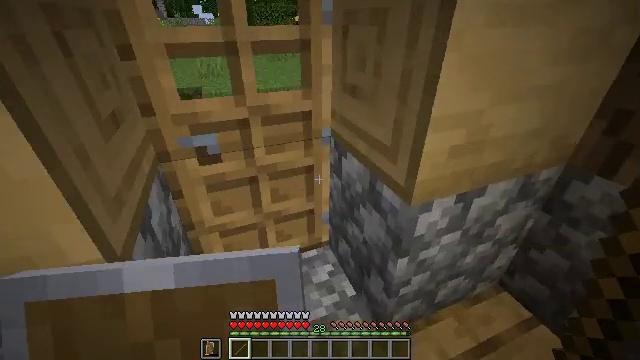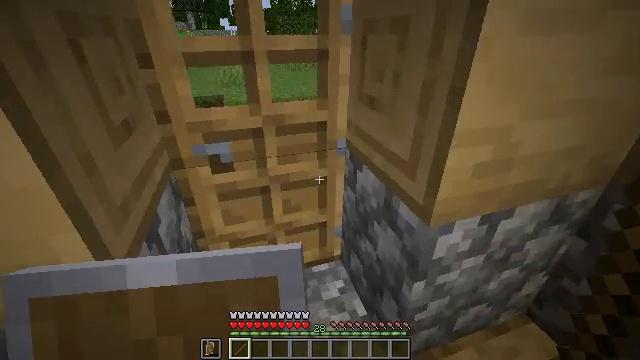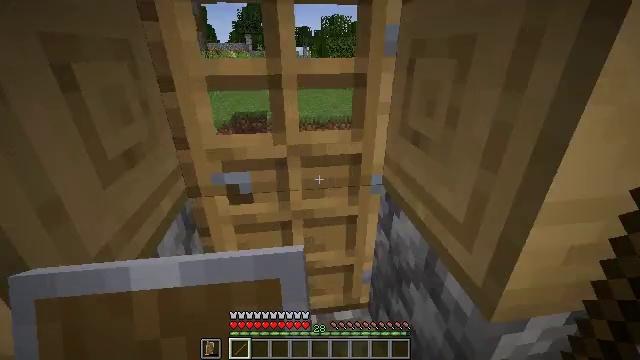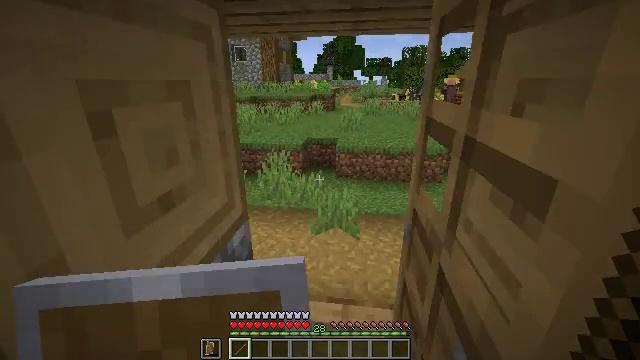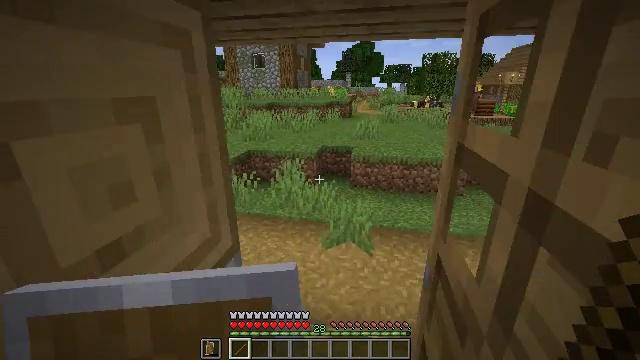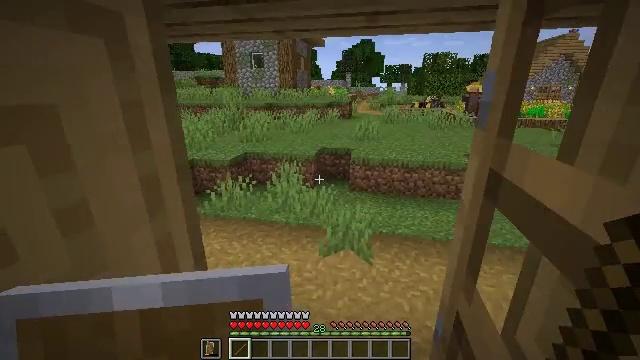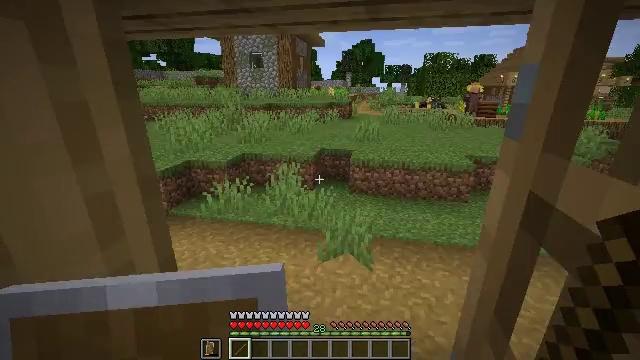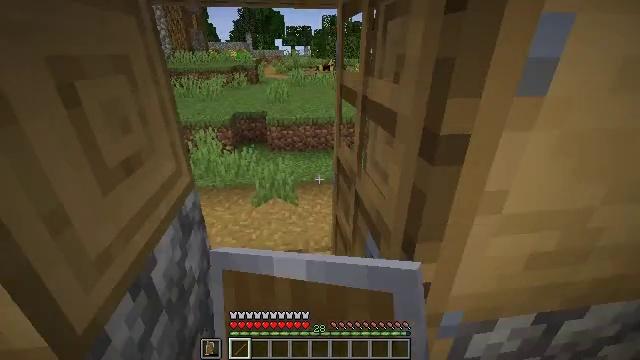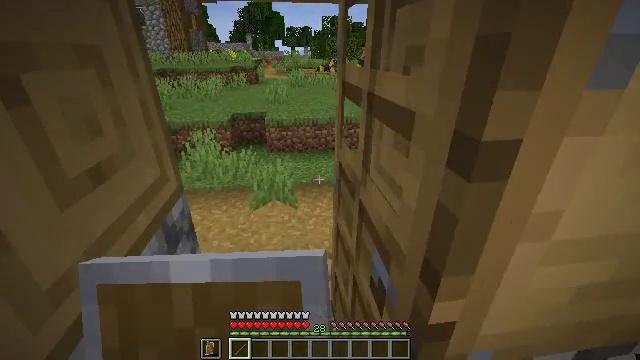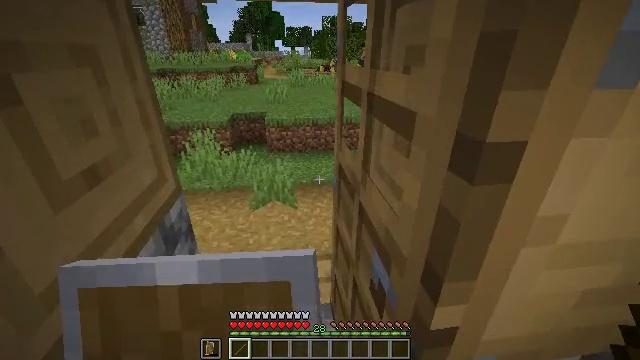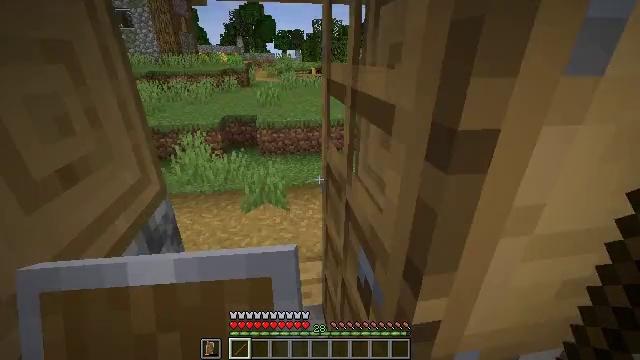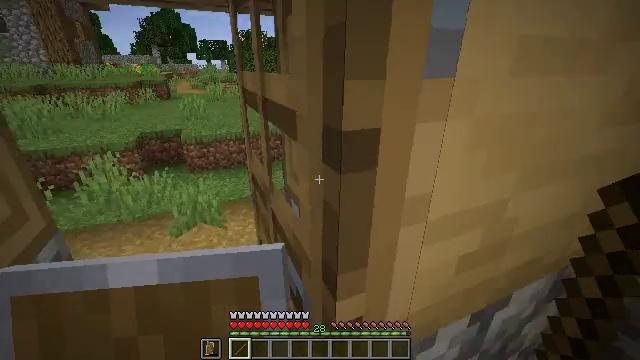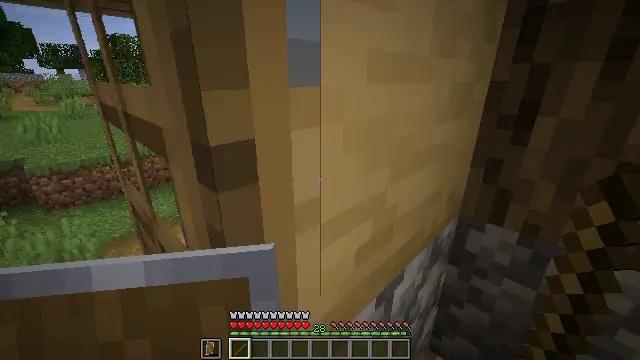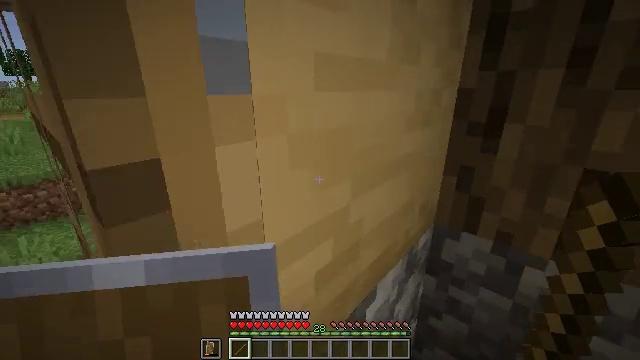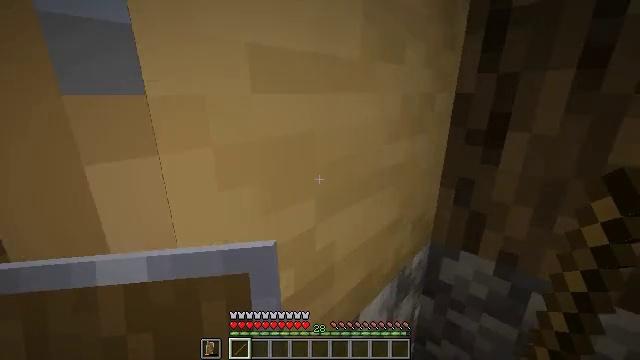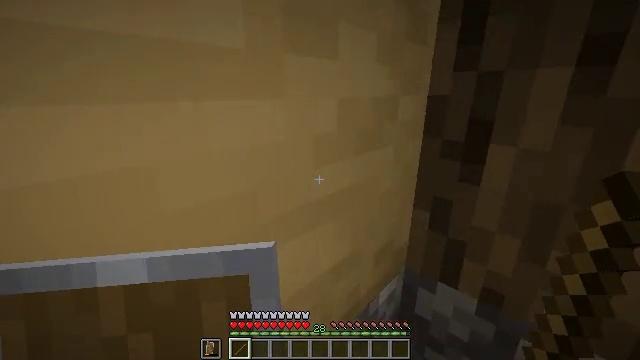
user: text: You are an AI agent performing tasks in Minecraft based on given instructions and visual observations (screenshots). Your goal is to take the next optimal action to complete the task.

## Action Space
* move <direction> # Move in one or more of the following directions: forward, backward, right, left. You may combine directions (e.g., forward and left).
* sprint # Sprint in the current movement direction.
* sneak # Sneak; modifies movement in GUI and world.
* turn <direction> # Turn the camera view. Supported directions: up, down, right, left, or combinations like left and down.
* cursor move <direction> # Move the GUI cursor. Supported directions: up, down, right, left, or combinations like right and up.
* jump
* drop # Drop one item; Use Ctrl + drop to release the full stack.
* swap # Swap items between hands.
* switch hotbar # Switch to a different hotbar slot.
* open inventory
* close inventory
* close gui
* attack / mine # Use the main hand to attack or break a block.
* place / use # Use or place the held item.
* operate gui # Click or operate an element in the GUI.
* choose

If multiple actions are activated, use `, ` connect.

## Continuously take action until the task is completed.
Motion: motion action
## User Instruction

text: Combine glowstone dust to craft a glowstone.
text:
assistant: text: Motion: move forward, turn left and up
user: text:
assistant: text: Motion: move forward, turn left and up
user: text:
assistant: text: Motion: move forward, turn left and up
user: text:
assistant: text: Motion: move forward, turn left and up
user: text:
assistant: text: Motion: move forward
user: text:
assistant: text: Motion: move forward
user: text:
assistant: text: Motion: move forward
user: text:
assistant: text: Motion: move forward
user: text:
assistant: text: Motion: move forward
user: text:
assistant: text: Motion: move forward, turn right
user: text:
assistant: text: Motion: move forward, turn right and up
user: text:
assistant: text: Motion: move forward, turn right and up
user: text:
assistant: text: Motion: move forward, turn right and up
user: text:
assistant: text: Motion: move forward, turn left and up
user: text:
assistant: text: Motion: move forward
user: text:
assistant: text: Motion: move forward and move left, turn left
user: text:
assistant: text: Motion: move forward and move left, turn left
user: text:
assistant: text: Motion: move forward and move left, turn left
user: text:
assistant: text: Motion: move forward and move left, turn left
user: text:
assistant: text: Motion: move forward and move left
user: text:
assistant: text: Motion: move forward and move left
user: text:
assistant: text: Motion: move forward and move left, turn left
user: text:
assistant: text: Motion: move forward and move left
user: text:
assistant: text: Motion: move forward and move left
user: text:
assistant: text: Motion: move forward and move left
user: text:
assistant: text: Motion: move forward and move left
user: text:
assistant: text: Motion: move forward and move left
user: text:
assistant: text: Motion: move forward and move left
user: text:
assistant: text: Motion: move forward and move left
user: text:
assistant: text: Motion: move forward and move left